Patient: sex M, age 24
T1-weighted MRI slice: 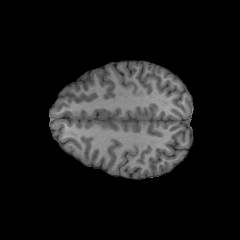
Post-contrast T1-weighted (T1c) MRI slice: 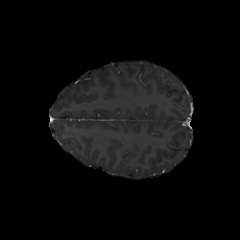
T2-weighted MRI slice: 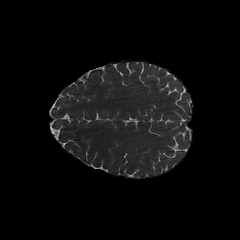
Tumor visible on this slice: no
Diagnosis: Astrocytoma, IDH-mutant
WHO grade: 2